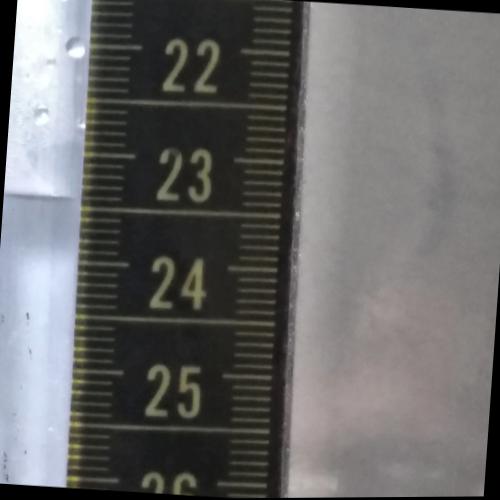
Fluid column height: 23.4 cm